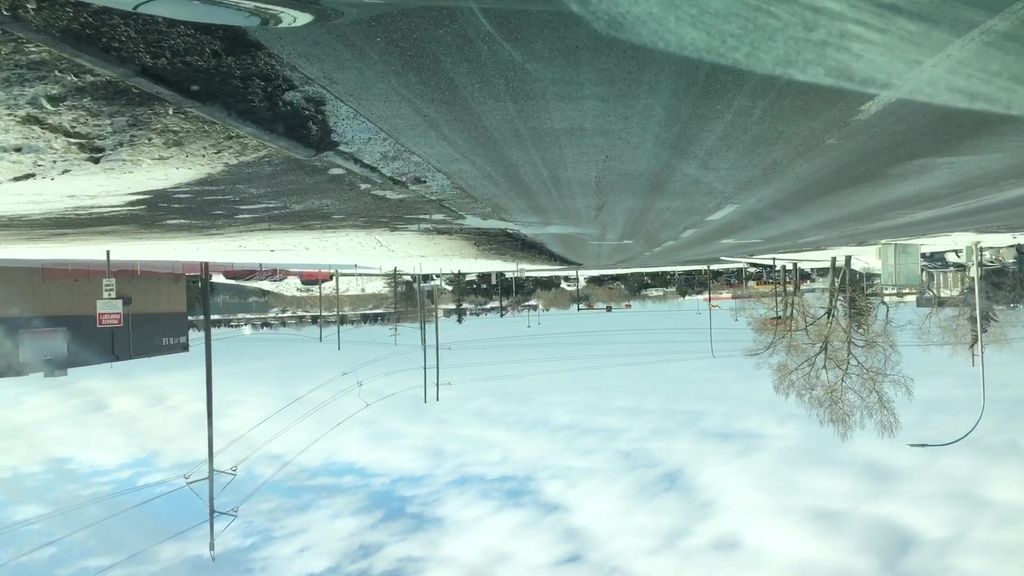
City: calgary